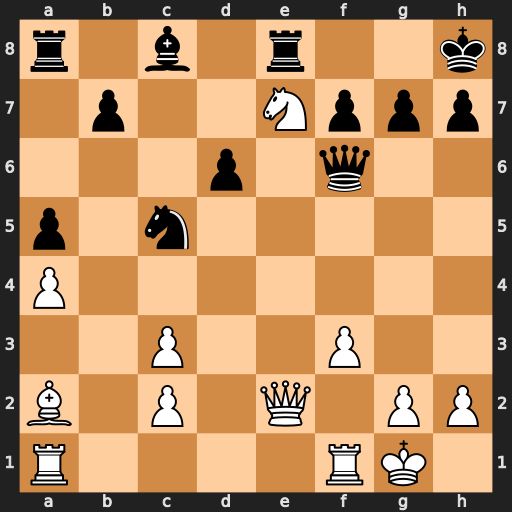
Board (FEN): r1b1r2k/1p2Nppp/3p1q2/p1n5/P7/2P2P2/B1P1Q1PP/R4RK1
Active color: w
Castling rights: -
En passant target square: -
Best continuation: Ng6+ hxg6 Qxe8+